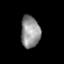
Tissue: lung
Cell type: Others
Senescence score: 0.2273
Nuclear area (px): 598
Mean DAPI intensity: 144.622